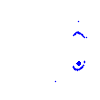
Particle: kaon